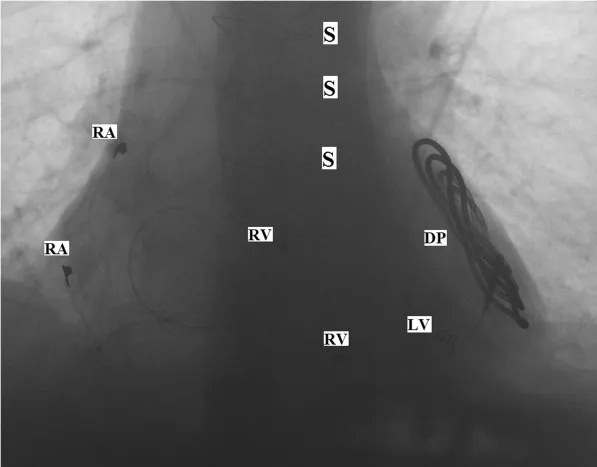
Pacing lead positions. RA: Right Atrial Lead, RV: Right Ventricular Lead, LV: Left Ventricular Lead, DP: Defibrillating Patch, S: Sternal Wire.
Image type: radiology (x_ray)